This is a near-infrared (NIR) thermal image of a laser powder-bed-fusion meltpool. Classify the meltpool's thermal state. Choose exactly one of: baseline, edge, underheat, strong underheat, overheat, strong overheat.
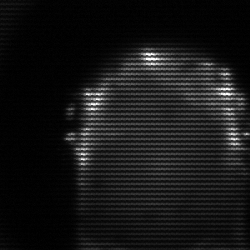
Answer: baseline